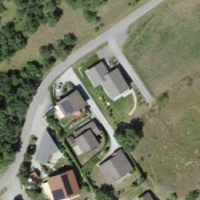
EUNIS habitat code: 43
Species observed at this site:
Tussilago farfara